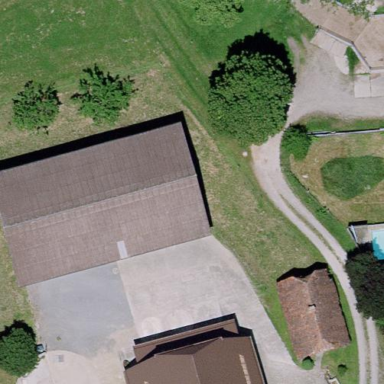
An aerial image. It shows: Farm auxiliary building.